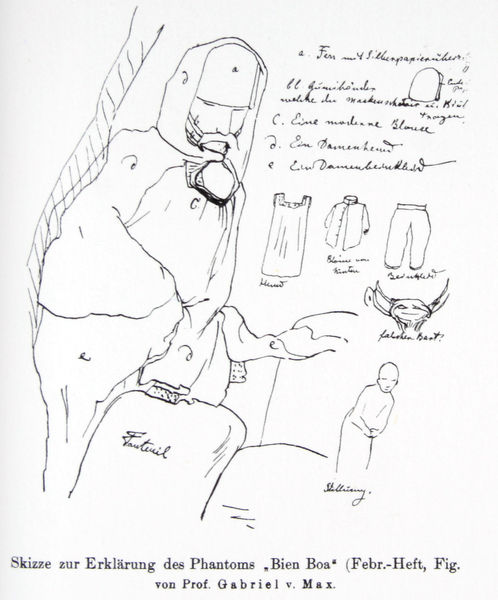
Titel: Skizze zur Erklärung des Phantoms "Bien Boa"
Künstler: Gabriel von Max
Institution: (Seriendruck)
Schlagwörter: mann, weiß, kleid, schwarz, skizze, zeichnung, boa, haube, bart, hemd, hose, jacke, schnurrbart, gesicht, kleidung, mensch, figur, nachthemd, sack, schrift, papier, studie, säcke, grafik, graphik, linien, figuren, schnäuzer, maske, zettel, druck, schwarz-weiss, schraffur, illustration, text, beschriftung, steckbrief, bleistift, helm, entwurf, handschrift, legende, erklärung, kapuze, max, bleistifft, gabriel, unterwäsche, erklärungen, phantom, klamotten, aske, bienenmaske, fingerübung, kleidungsstücke, bien, bein boa, bien boa, prof, mann kleidungsstücke